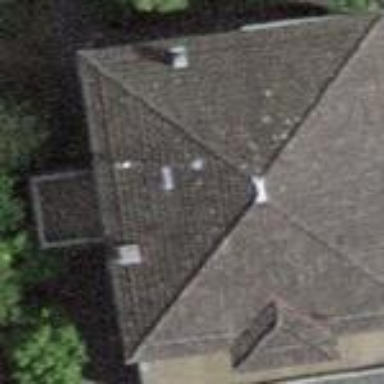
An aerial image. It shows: Building with pyramidal roof made of black roof tiles.